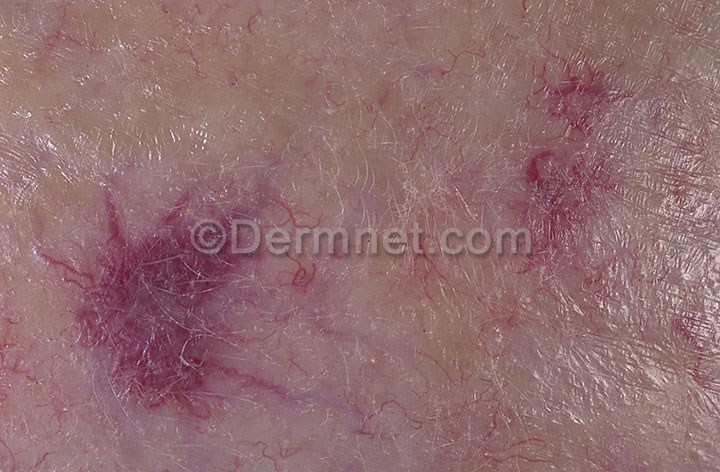
Disease: Lupus and other Connective Tissue diseases